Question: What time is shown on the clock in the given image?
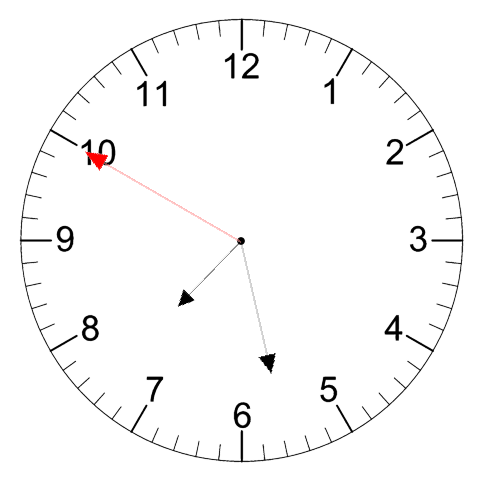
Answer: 07:27:50